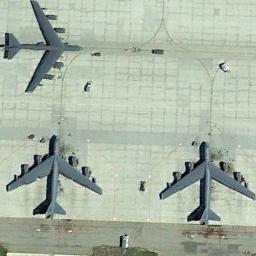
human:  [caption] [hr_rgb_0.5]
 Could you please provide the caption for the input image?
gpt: Two gray planes parked on the airport and another passing plane in front of them .

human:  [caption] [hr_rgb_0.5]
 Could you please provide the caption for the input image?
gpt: Three gray planes and some cars are parked on the open space .

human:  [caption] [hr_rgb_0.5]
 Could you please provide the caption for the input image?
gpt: There are three gray planes of the same size in a clearing, With many cars next to the plane .

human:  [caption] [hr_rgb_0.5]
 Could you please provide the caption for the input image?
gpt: Three gray planes line up in a triangle on the ground .

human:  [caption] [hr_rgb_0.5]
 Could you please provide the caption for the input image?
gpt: Three planes are on the marked ground .